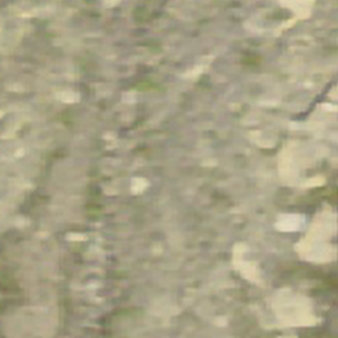
Label: other